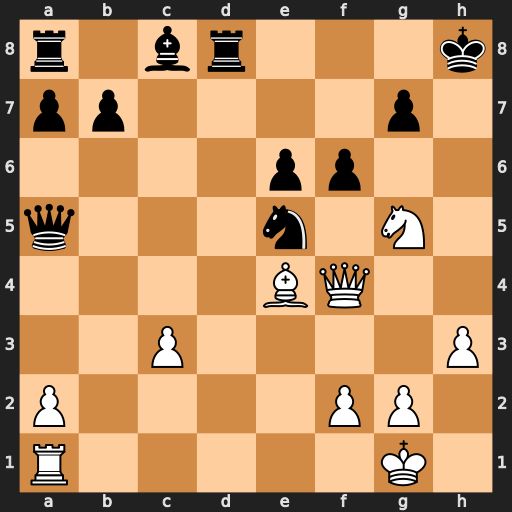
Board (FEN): r1br3k/pp4p1/4pp2/q3n1N1/4BQ2/2P4P/P4PP1/R5K1
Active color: w
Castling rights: -
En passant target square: -
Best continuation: Qh4+ Kg8 Qh7+ Kf8 Qh8+ Ke7 Qxg7+